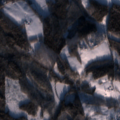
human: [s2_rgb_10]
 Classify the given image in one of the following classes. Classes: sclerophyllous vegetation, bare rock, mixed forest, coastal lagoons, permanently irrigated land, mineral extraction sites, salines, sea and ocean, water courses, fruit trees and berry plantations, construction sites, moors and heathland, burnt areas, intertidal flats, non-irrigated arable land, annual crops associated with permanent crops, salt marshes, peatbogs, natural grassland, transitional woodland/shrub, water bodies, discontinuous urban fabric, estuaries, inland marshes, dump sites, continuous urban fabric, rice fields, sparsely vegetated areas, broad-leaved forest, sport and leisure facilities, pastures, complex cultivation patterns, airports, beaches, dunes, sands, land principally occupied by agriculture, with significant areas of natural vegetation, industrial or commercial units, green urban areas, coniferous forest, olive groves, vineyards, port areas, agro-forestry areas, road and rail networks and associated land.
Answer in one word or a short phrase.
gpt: non-irrigated arable land, land principally occupied by agriculture, with significant areas of natural vegetation, coniferous forest, mixed forest